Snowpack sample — Loveland Pass, Silver Plume, Colorado, USA (2/11/26, 12:00 PM MST)
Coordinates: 39.663, -105.886
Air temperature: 35 °F
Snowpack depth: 82 cm
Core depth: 10 cm
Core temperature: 15.8 °F
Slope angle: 13°, slope face: 12°
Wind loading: high
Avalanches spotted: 1
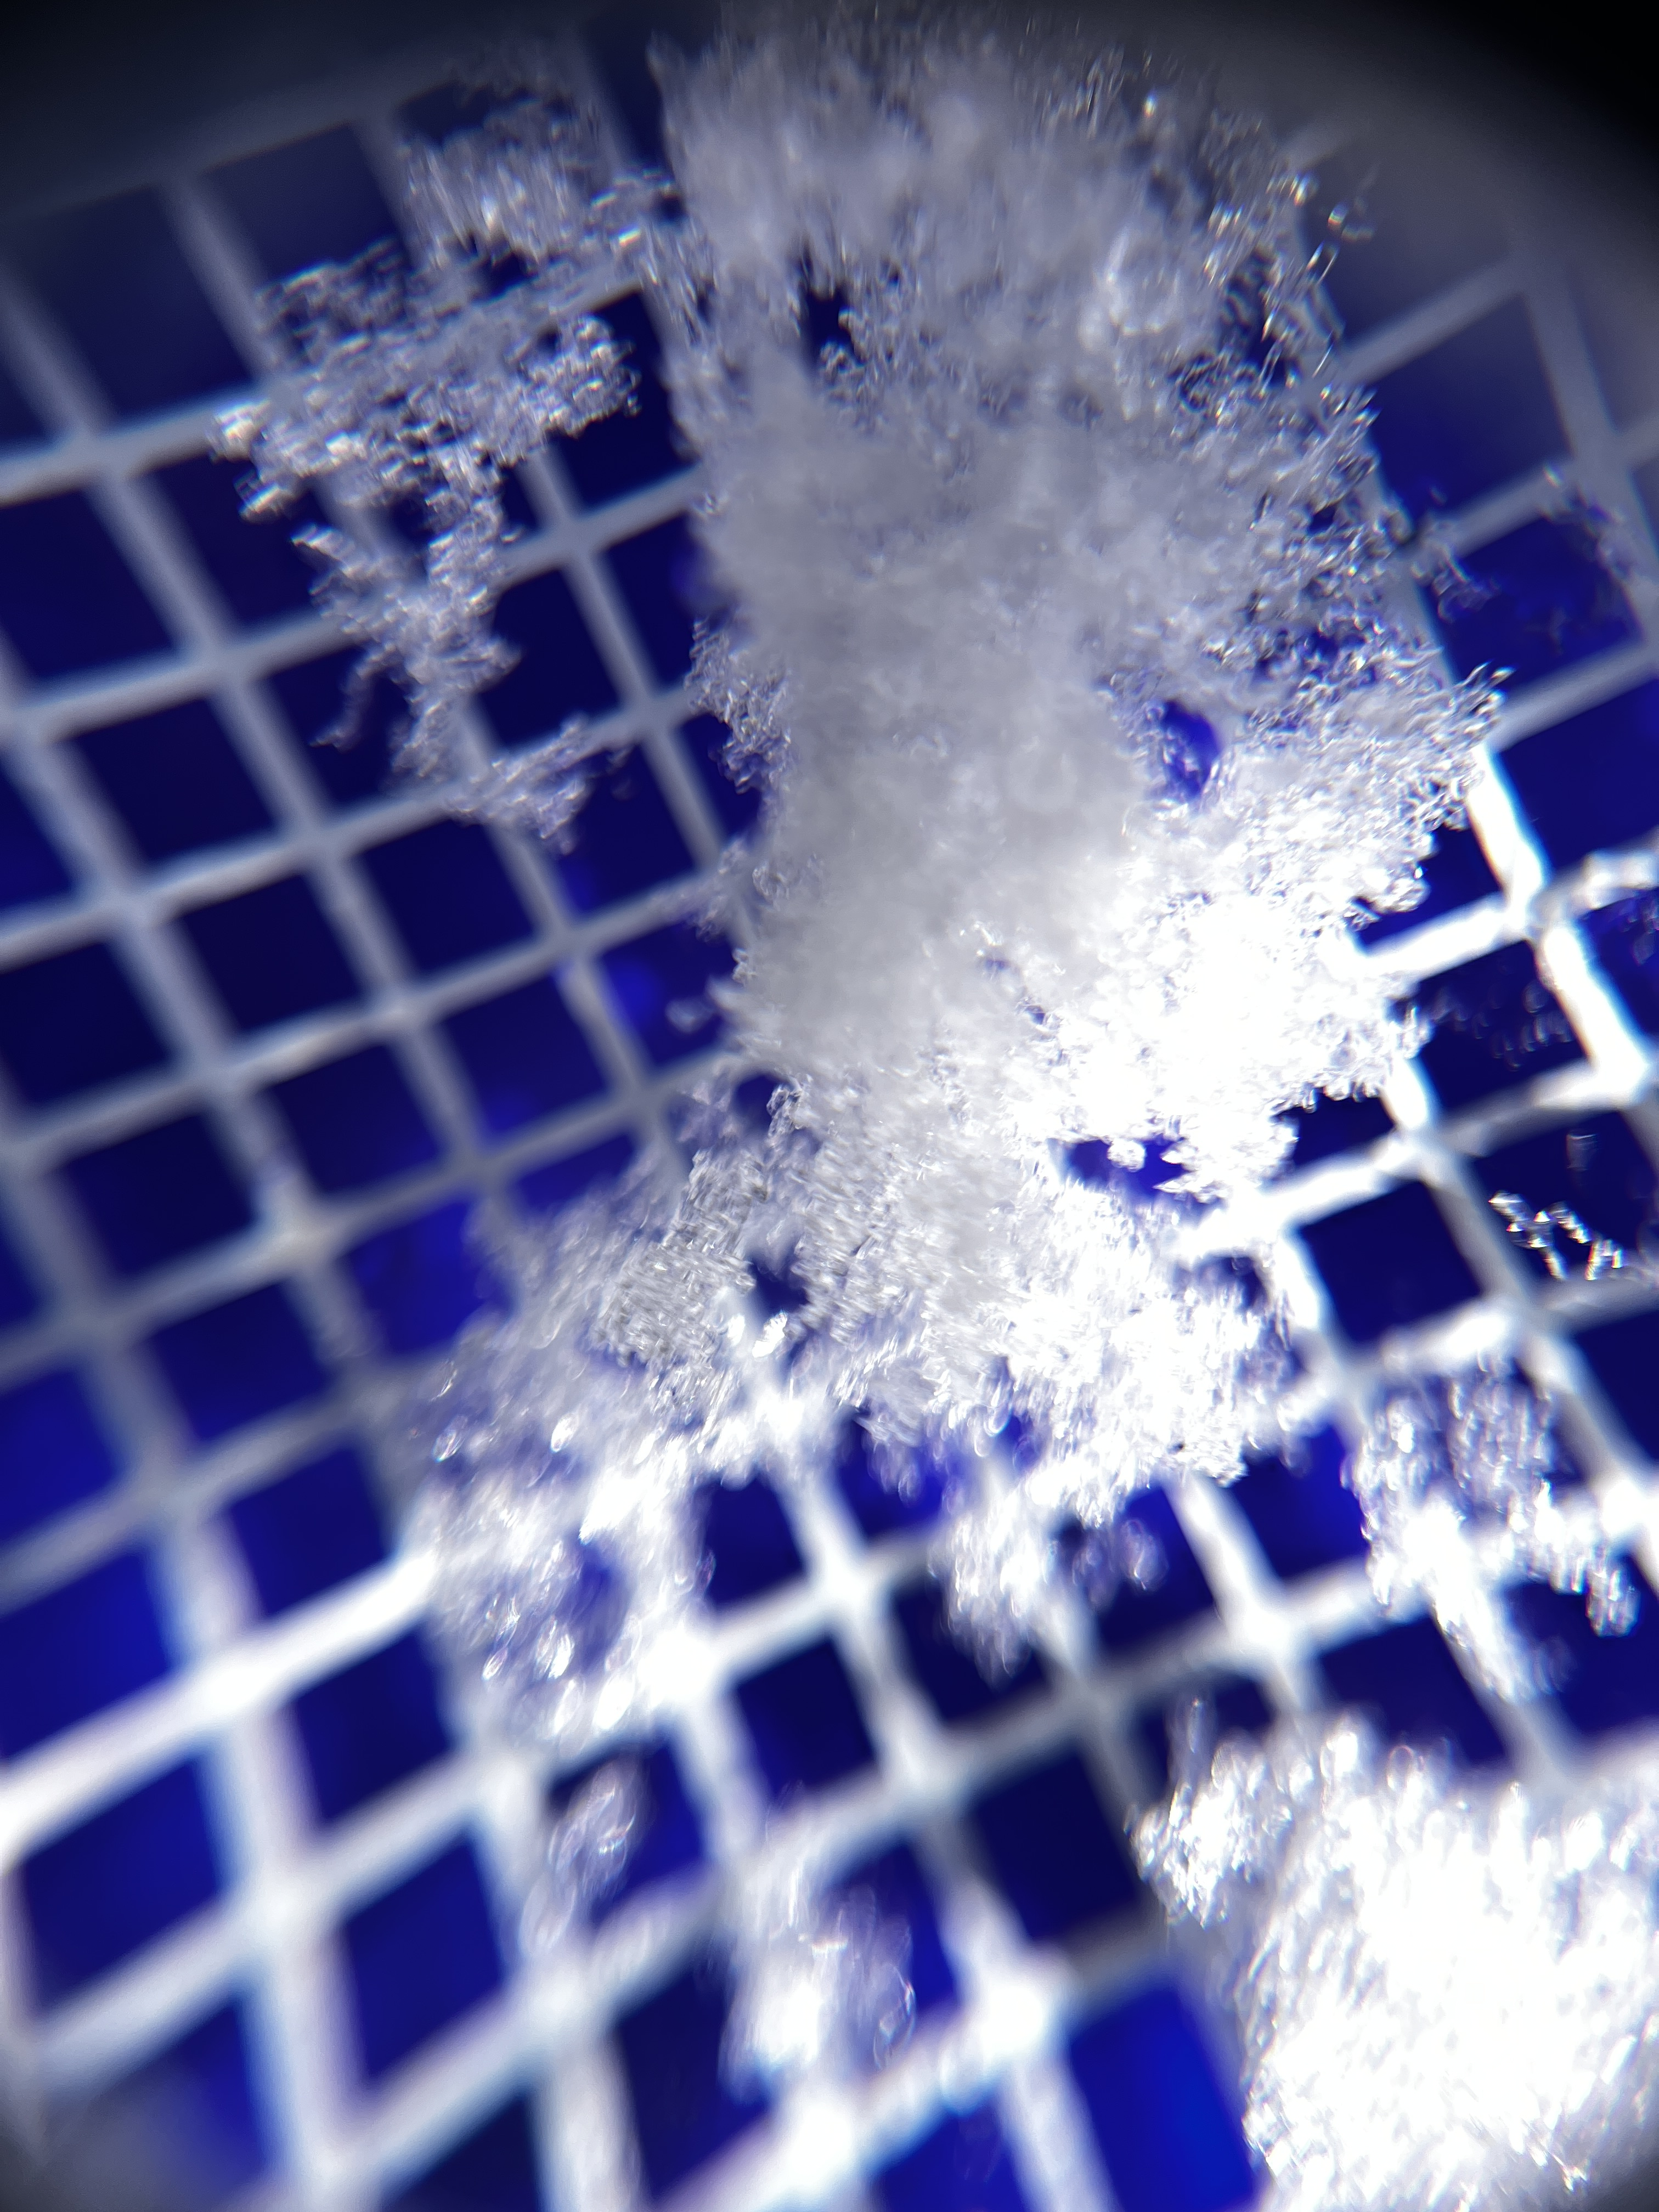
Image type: magnified_profile
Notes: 1 small avalanche spotted on the north side of the bowl, lots of wind loading